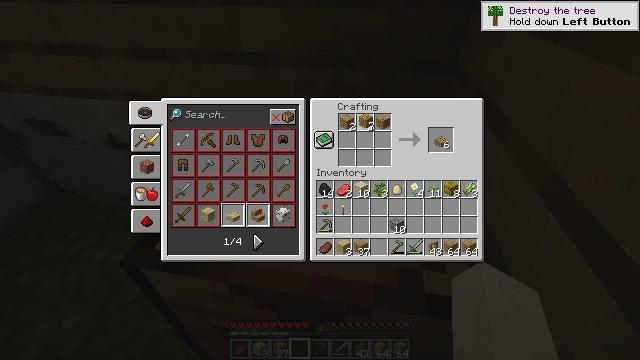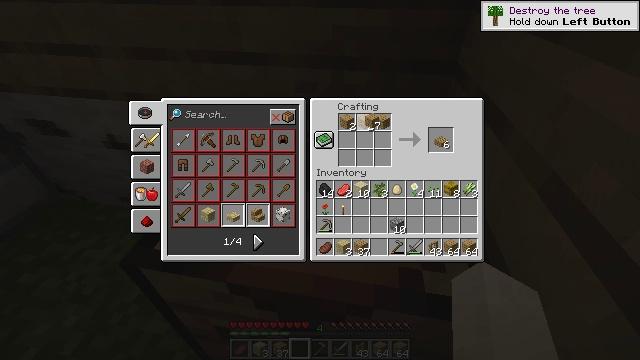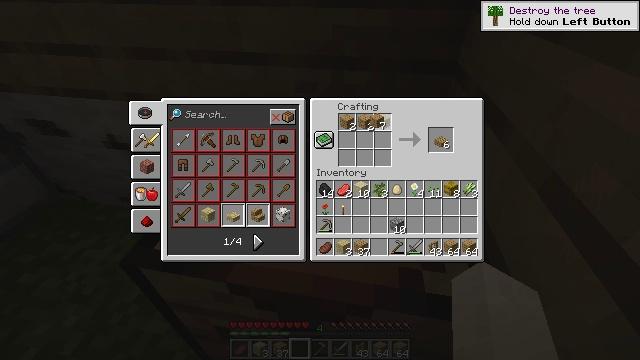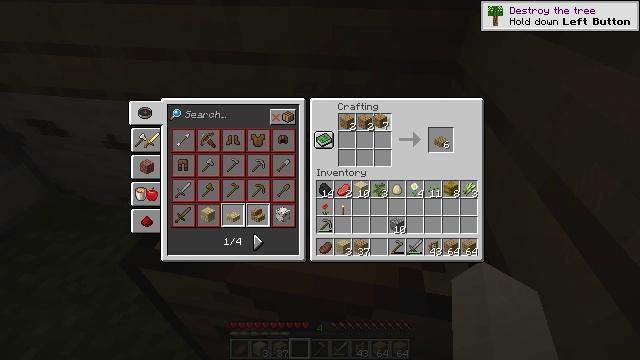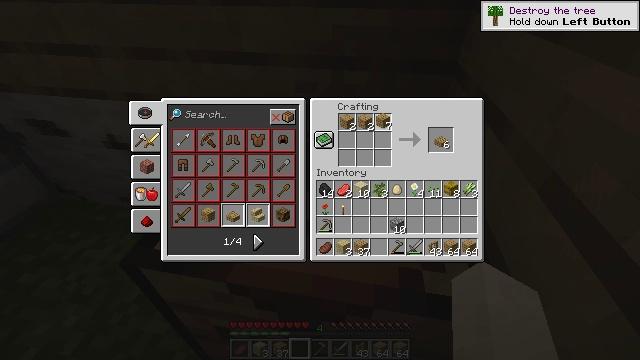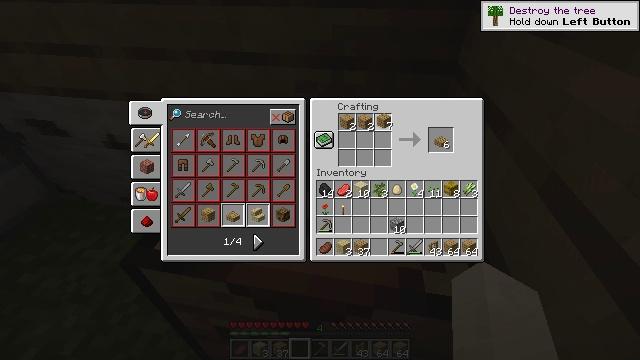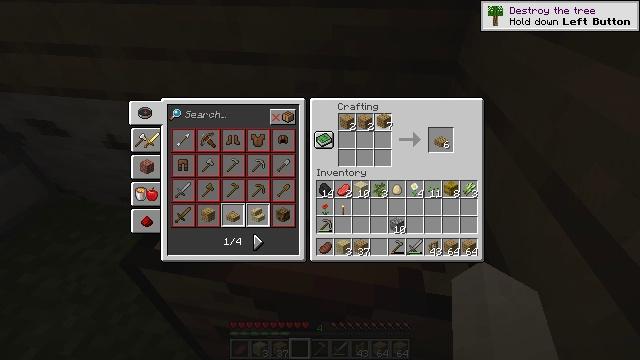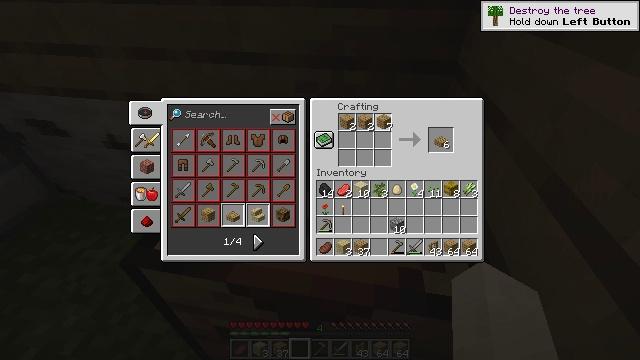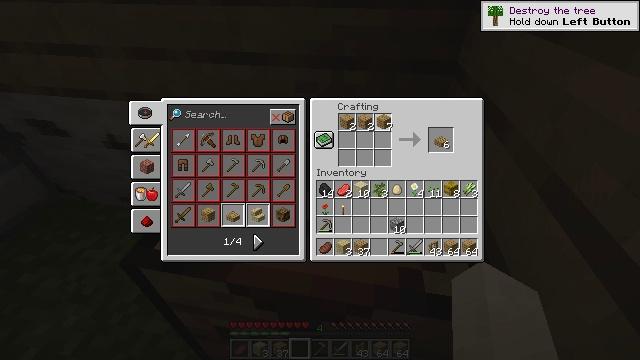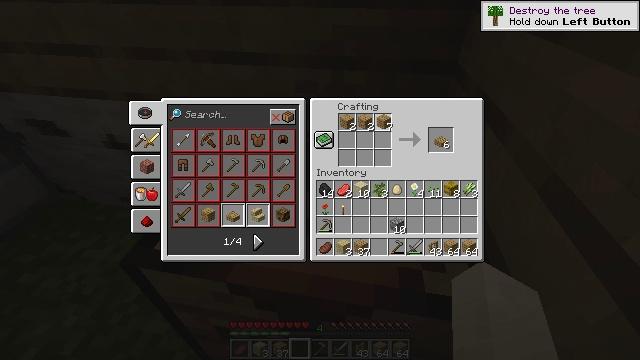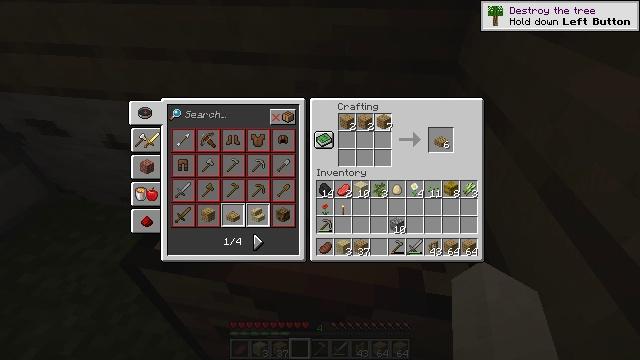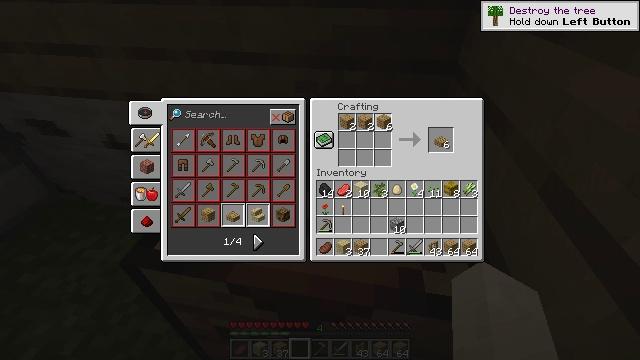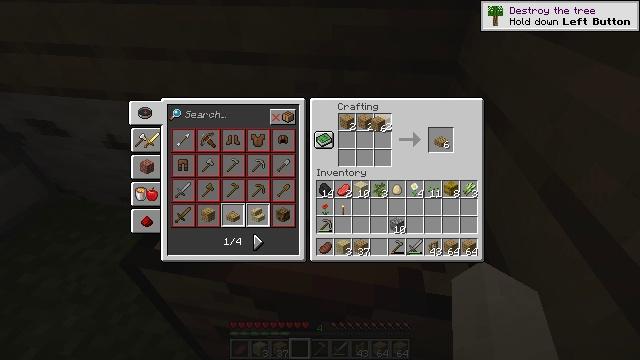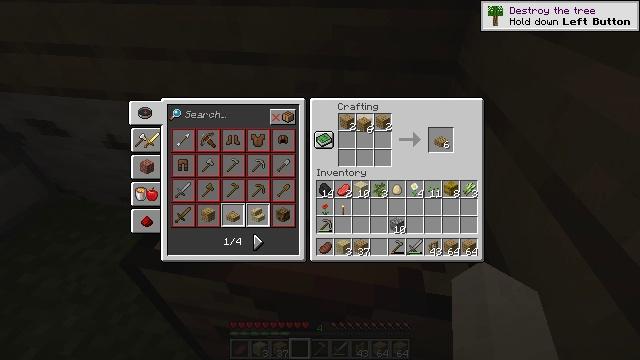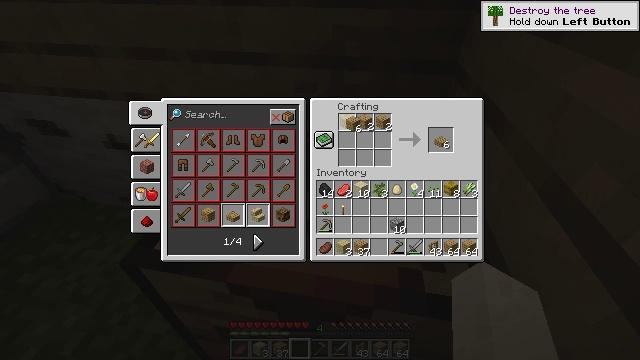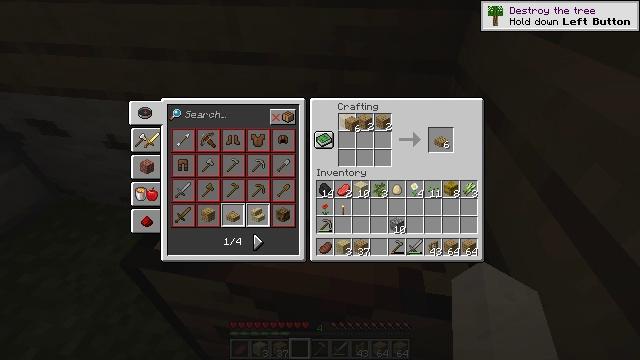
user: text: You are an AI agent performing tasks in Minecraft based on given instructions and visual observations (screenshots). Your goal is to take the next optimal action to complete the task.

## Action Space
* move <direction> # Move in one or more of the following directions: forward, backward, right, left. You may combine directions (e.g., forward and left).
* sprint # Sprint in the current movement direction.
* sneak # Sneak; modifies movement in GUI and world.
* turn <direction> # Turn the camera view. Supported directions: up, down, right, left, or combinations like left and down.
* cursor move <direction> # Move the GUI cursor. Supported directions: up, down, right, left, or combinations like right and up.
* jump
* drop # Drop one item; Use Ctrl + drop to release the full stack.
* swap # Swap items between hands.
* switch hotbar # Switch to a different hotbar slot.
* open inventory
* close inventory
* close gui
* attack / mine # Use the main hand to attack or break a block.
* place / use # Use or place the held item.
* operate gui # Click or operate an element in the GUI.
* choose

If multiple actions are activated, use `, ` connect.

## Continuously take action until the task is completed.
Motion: motion action
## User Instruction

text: Open the crafting grid to craft an oak slab.
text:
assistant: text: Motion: no_op
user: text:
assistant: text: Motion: no_op
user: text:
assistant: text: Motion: no_op
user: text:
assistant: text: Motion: no_op
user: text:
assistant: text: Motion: no_op
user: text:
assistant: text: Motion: no_op
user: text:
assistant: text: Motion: choose
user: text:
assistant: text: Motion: choose
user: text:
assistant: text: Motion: choose
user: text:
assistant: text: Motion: choose
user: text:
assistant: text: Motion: no_op
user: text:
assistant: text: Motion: no_op
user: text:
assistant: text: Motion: cursor move left
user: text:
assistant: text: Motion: cursor move left
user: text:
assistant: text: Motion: no_op
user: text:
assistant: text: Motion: no_op
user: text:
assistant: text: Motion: no_op
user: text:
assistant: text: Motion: no_op
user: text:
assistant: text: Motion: no_op
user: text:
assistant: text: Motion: no_op
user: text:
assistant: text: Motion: no_op
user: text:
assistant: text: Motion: no_op
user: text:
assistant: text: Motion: no_op
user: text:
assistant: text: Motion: choose
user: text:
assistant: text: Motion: choose
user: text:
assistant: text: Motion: no_op
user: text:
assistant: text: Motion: cursor move right
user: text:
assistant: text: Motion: no_op
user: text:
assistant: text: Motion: no_op
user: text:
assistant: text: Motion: no_op